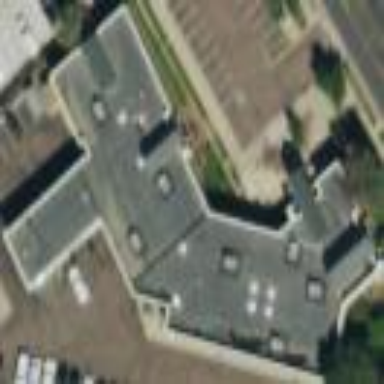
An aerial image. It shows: Police building.